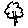
Label: tree